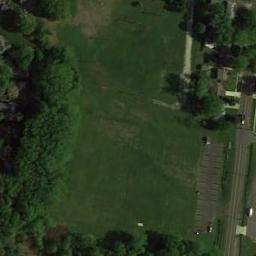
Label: meadow